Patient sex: M
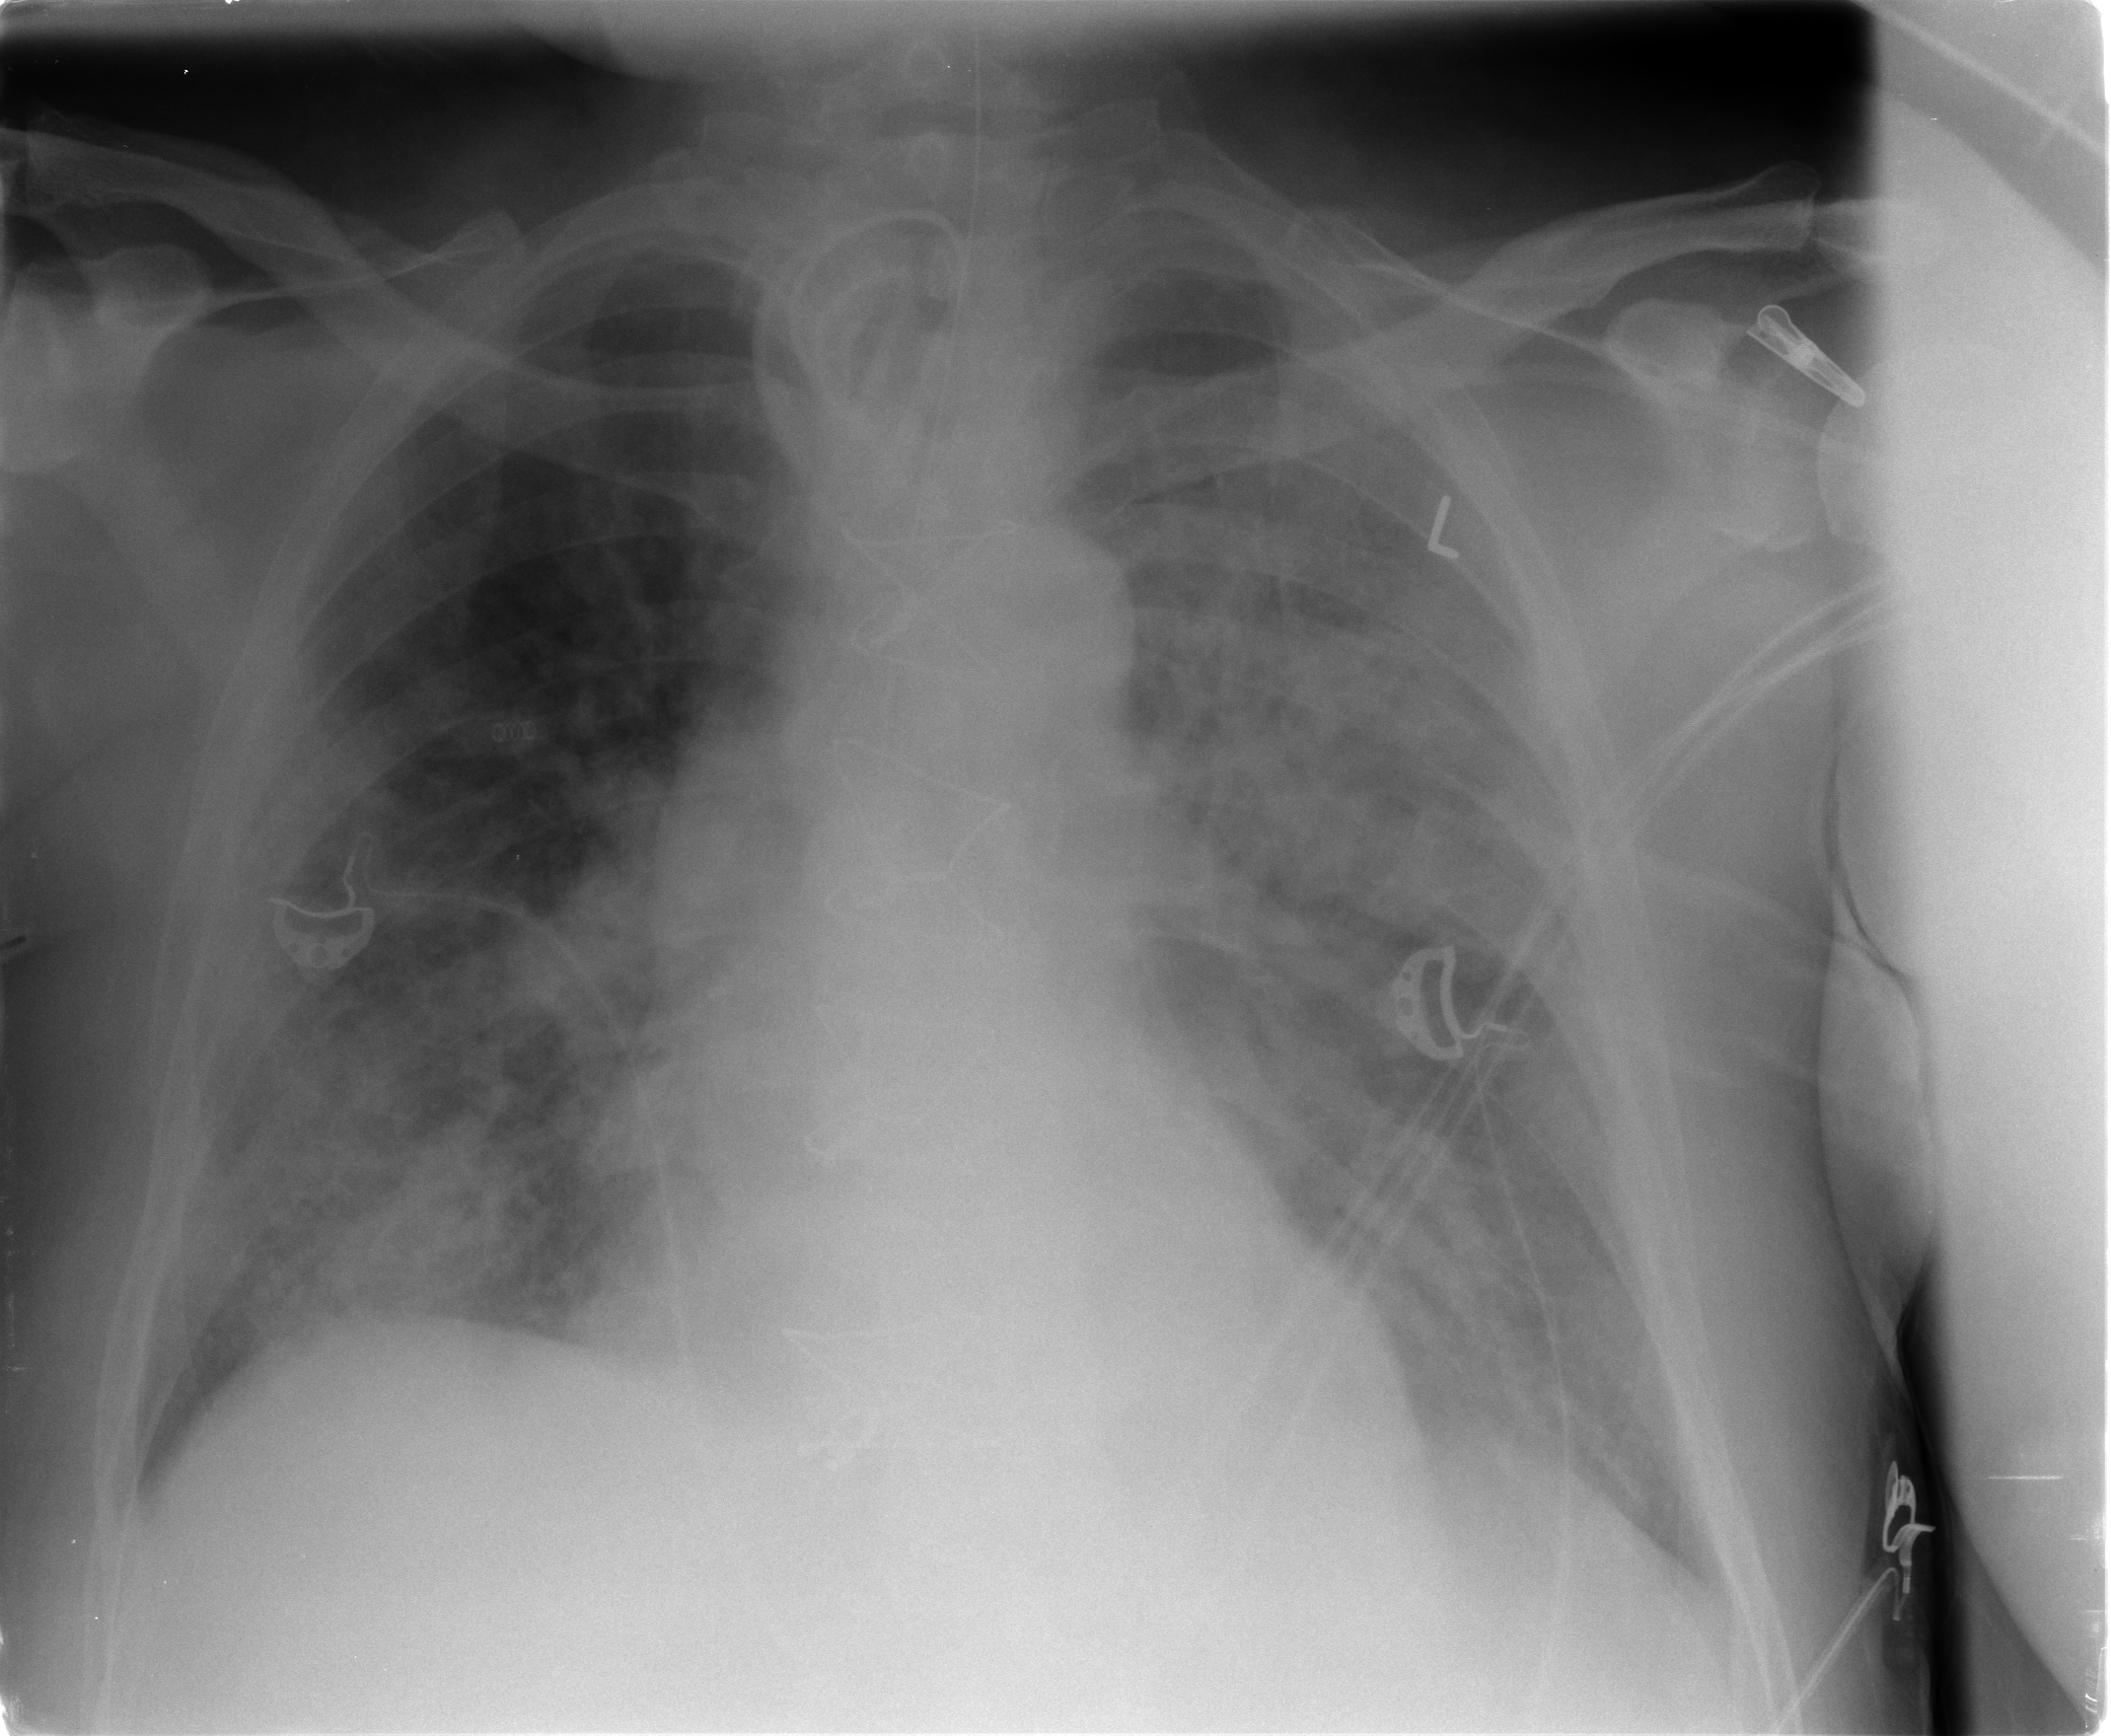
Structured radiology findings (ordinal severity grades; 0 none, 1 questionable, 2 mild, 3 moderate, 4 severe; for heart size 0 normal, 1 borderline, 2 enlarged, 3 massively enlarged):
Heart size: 0
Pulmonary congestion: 2
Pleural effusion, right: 0
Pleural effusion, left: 0
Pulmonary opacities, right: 2
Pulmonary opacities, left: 2
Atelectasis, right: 2
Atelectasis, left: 2